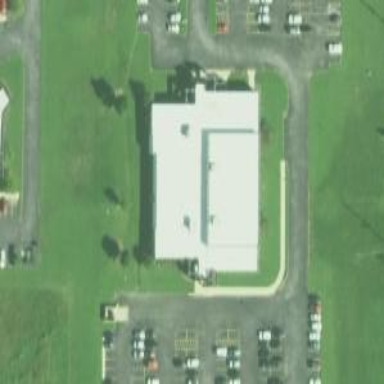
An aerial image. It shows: Clinic building.